Question: I'm using the table method to centre multiple lines of text in a table cell. But despite following multiple SO posts and other online guides, I'm unable to centre the text.
What I want is to centre the text inside the grey part of the divs background (see image below), then when I resize the browser, I want it to span across the entire width of the div (but that's a future problem). For now, can someone take a long at my CSS code (maybe it's the HTML code setup) and tell me why it isn't centring?
HTML
'''
<div id = "about">
<div id = "header">
<h3>About.</h3>
<div id = "about-background">
<div id = "about-text" class="left-grid">
<p>Lorem ipsum dolor sit amet, malesuada magna, justo nisl consectetuer diam litora enim. Faucibus at aenean vitae, tristique curabitur sed tempus ligula, quam pellentesque in dui pede cras, nonummy feugiat justo tempor condimentum tincidunt. A cursus facilisi sed, sem magna, pharetra facilisis vestibulum pellentesque repellat turpis. Nam phasellus, purus ut magna amet. Sit adipiscing duis eget hendrerit, nec egestas magna a odio augue sapien, magna a elementum rutrum placerat mauris, sed in.</p>
</div>
</div>
</div>
</div>
'''
CSS
'''
#about #header {
padding: 10px 0px;
text-align: center;
font-size: 36px;
}
#about-background {
height: 525px;
background: linear-gradient(90deg, #bbc6cb 50%, #ffffff 50%);
}
#about-text {
font-family: Quicksand;
font-size: 22px;
line-height: 35px;
font-weight: 300;
width: 45%;
display: table;
}
#about-text p {
display: table-cell;
text-align: center;
vertical-align: middle;
}
'''

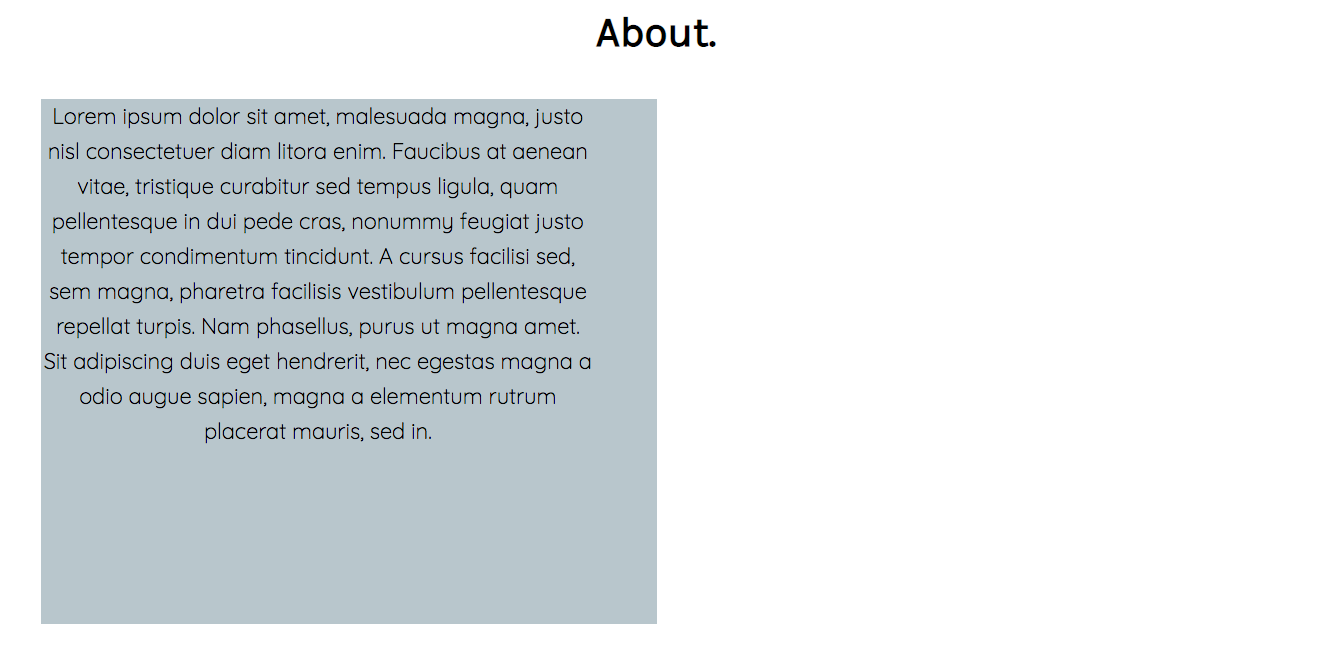
Answer: '''
#about #header {
padding: 10px 0px;
text-align: center;
font-size: 36px;
}
#about-background {
height: 525px;
background: lightgrey;
display: table;
}
#about-text {
font-family: Quicksand;
font-size: 18px;
line-height: 35px;
font-weight: 300;
width: 45%;
margin: 0 auto;
display: table-cell;
text-align: center;
vertical-align: middle;
}
'''
'''
<div id = "about">
<div id = "header">
<h3>About.</h3>
<div id = "about-background">
<div id = "about-text">
<p>Lorem ipsum dolor sit amet, malesuada magna, justo nisl consectetuer diam litora enim. Faucibus at aenean vitae, tristique curabitur sed tempus ligula, quam pellentesque in dui pede cras, nonummy feugiat justo tempor condimentum tincidunt. A cursus facilisi sed, sem magna, pharetra facilisis vestibulum pellentesque repellat turpis. </p>
</div>
</div>
</div>
</div>
'''